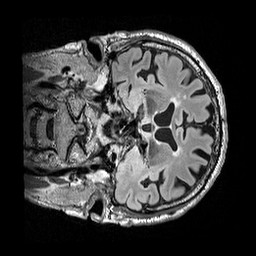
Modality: FLAIR
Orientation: coronal
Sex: male
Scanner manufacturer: siemens
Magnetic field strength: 3 T
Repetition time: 5 s
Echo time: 0.395 s